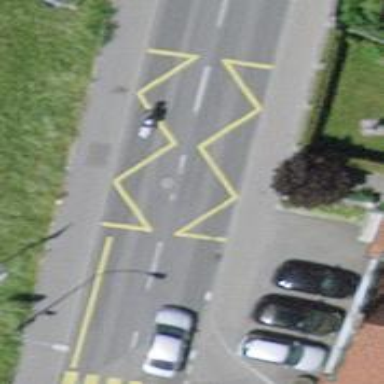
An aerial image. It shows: Bus stop with designated stop position for public transport.